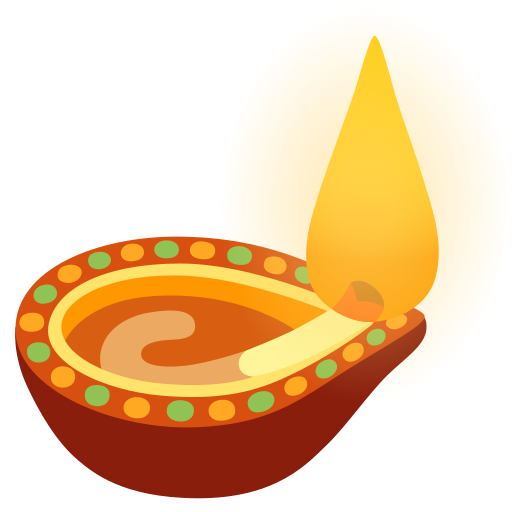
Emoji: 🪔